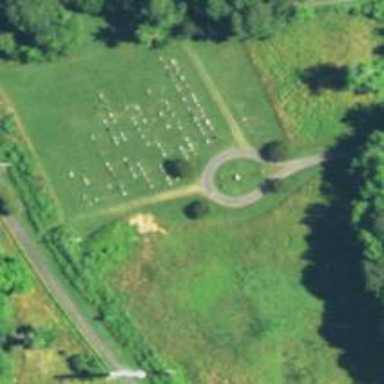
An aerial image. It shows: Cemetery.